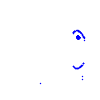
Particle: kaon